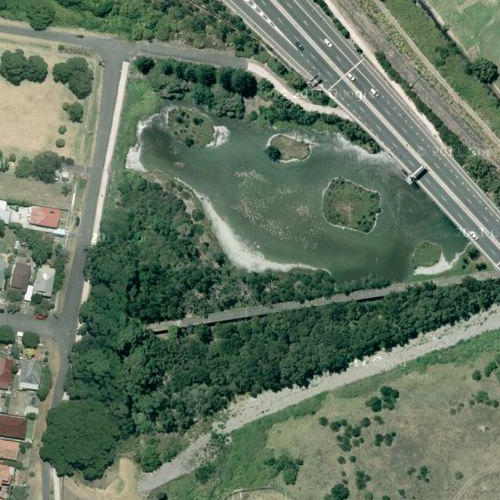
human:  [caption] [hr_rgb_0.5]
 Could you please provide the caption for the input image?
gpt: Many plants on the bank of a wide river .

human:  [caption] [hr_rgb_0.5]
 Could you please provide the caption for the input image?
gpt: A river with deep green water while some plants beside .

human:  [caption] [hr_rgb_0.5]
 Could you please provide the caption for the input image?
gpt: This is a river with many plants on the bank .

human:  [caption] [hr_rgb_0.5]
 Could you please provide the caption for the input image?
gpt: A river with deep green water while some plants beside .

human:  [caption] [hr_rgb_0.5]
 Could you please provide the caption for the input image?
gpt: Lots of plants beside the river .